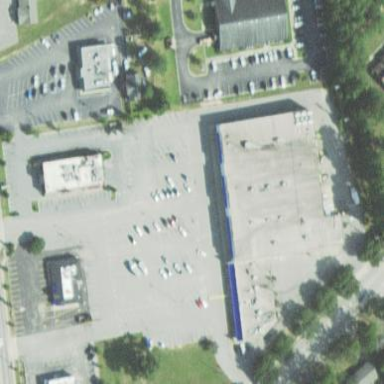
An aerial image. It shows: Retail area.